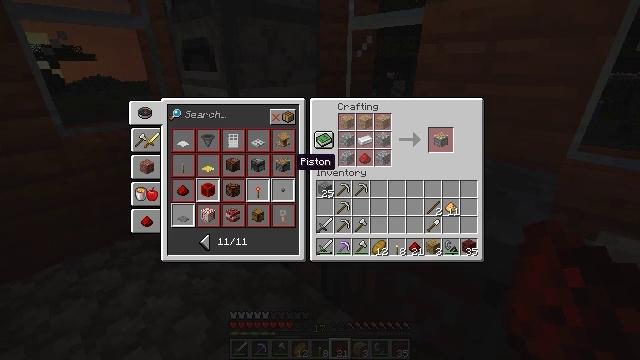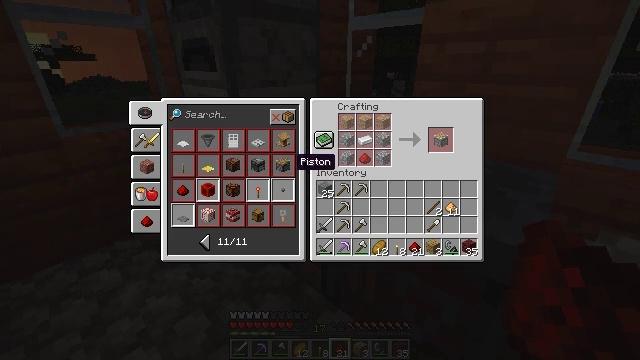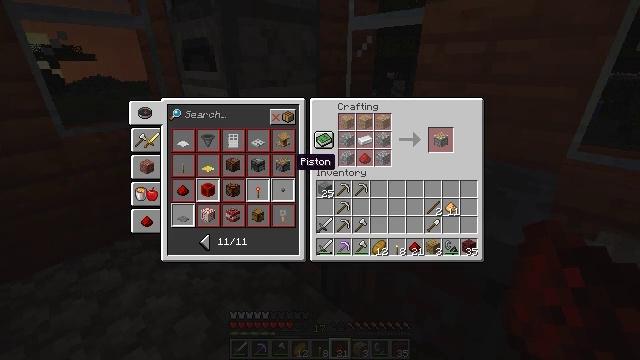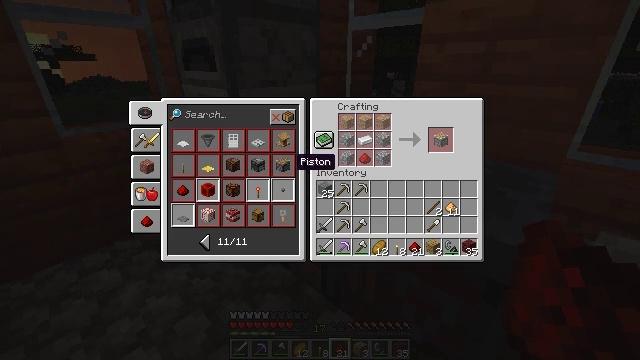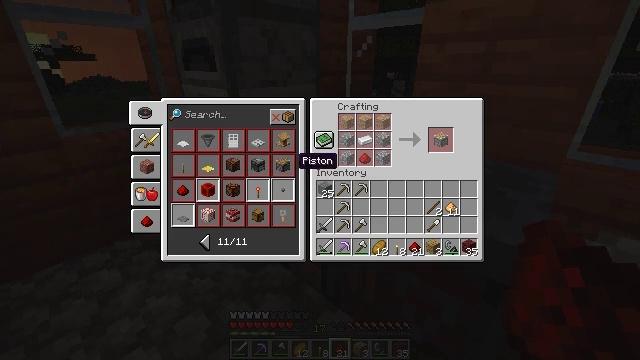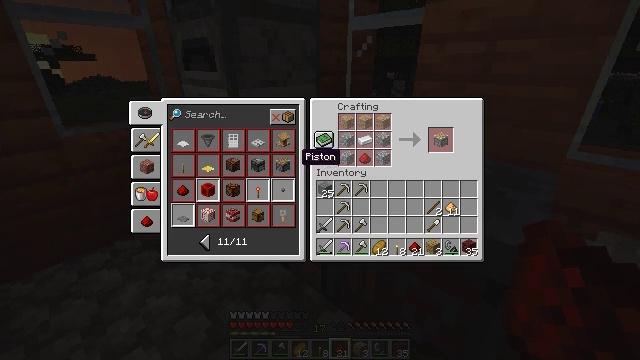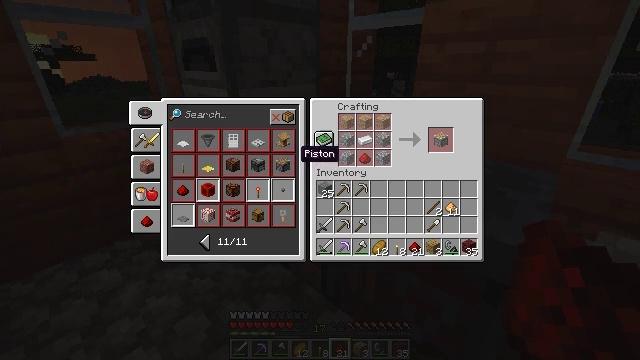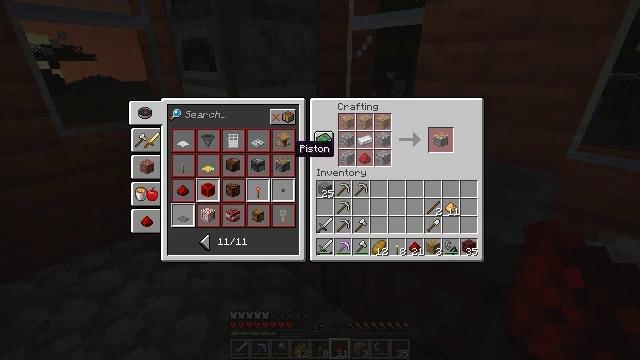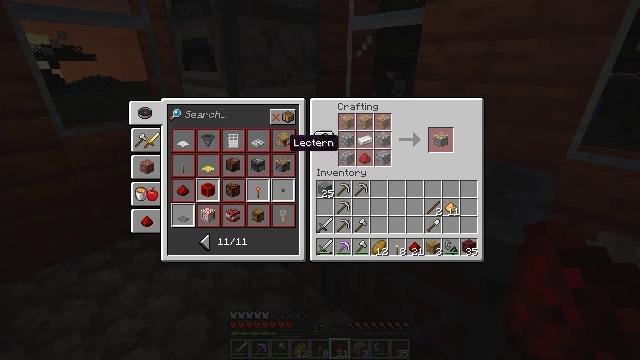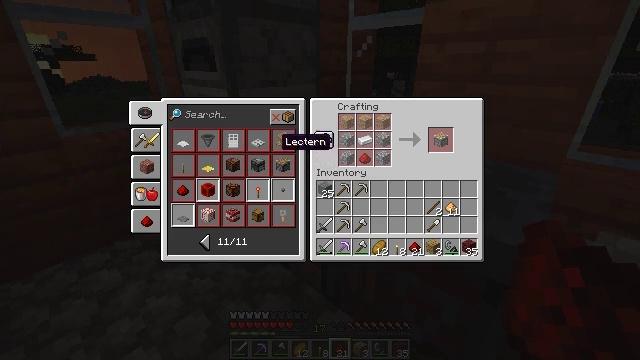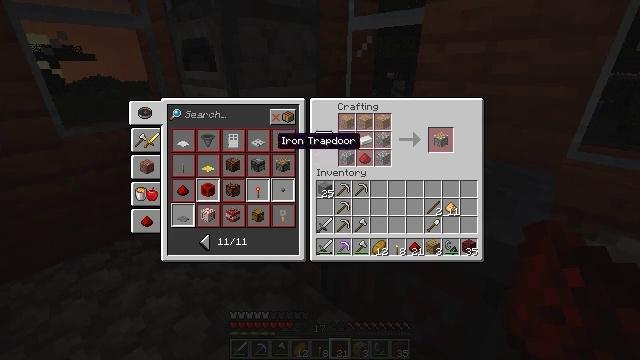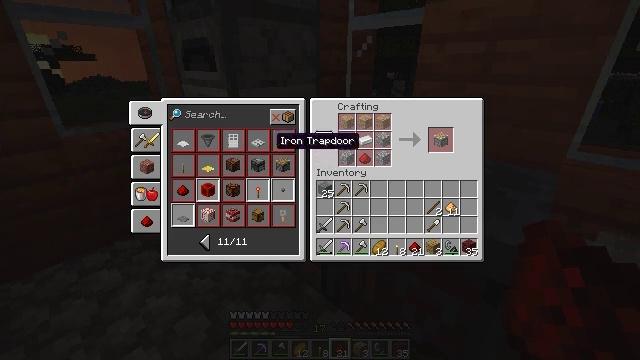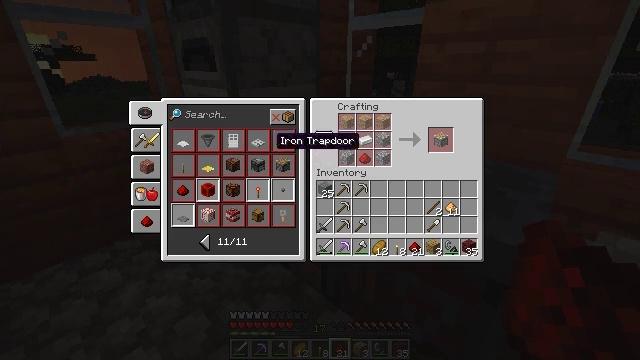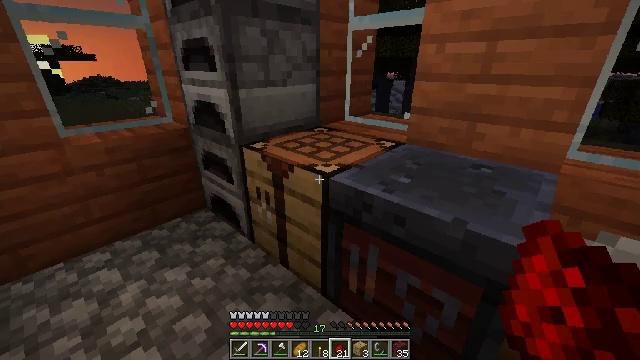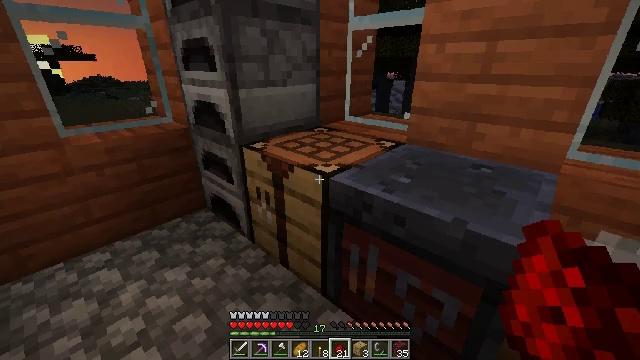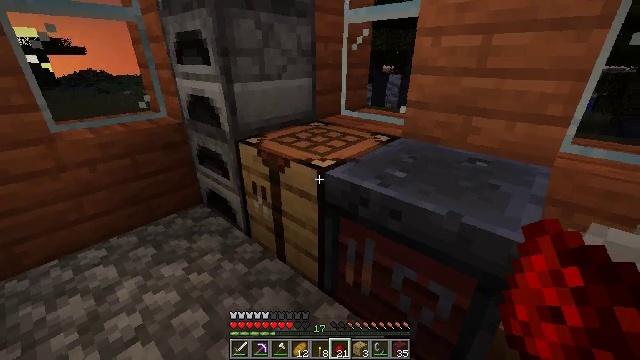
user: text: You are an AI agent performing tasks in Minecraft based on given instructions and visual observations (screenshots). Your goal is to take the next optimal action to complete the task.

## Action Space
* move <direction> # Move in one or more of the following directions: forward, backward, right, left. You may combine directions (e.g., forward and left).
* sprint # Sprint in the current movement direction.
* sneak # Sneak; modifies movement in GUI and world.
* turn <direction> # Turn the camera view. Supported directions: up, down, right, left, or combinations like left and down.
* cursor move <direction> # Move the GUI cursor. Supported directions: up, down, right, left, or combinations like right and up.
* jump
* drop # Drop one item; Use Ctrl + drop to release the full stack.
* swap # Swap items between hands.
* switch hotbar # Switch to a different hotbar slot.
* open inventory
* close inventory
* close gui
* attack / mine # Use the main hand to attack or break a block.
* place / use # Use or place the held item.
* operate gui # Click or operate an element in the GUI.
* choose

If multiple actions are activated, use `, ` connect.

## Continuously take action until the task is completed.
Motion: motion action
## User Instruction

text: Remove an iron sword from the inventory.
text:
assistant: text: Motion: no_op
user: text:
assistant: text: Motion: no_op
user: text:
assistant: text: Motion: no_op
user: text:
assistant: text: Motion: no_op
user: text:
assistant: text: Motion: no_op
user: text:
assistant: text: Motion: no_op
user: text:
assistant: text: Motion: no_op
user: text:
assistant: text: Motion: no_op
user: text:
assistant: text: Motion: cursor move left
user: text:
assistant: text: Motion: no_op
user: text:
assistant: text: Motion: no_op
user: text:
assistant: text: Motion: no_op
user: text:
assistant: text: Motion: no_op
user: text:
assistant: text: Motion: close gui
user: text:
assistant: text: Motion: turn down
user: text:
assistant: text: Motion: turn right and down
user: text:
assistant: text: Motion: turn right and down
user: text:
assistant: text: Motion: turn right and down
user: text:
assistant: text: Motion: turn right and down
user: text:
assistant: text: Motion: turn right and down
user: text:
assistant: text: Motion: turn right and down
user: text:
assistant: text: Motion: turn right and down
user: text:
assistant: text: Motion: turn right and down
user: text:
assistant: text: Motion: turn right
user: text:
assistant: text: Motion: turn right and up
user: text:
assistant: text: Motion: turn right and up
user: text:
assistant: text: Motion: move forward, turn right
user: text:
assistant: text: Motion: move forward, turn right and up
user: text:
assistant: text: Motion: move forward, turn right and up
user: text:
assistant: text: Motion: move forward, turn right and up